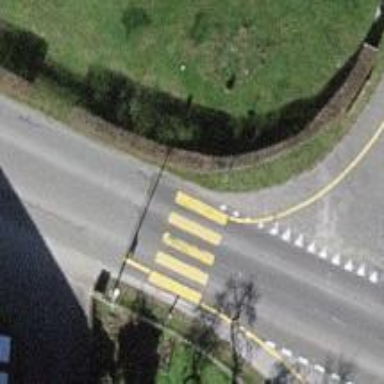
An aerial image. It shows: Crossing road.